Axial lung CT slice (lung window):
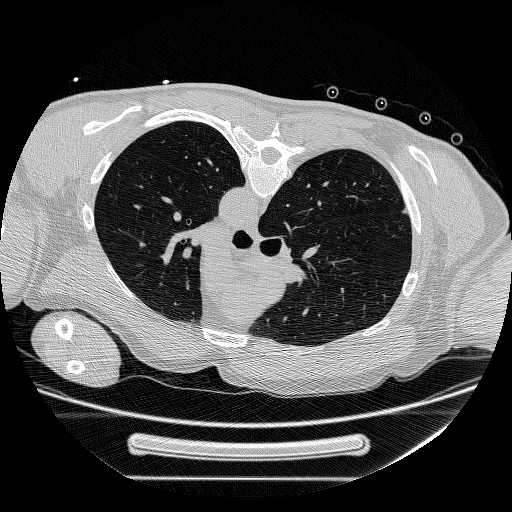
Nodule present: no